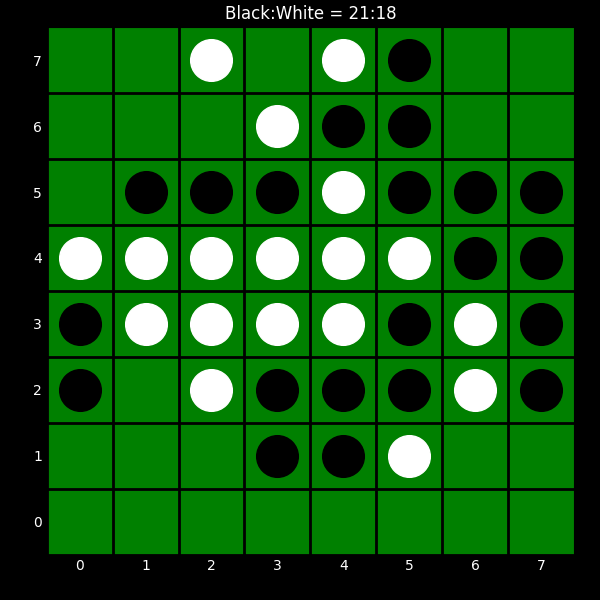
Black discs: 21
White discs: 18